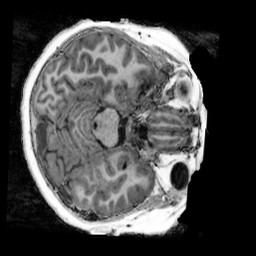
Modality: UNIT1_denoised
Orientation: axial
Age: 10
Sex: male
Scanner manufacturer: siemens
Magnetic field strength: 3 T
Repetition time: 4 s
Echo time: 0.00303 s